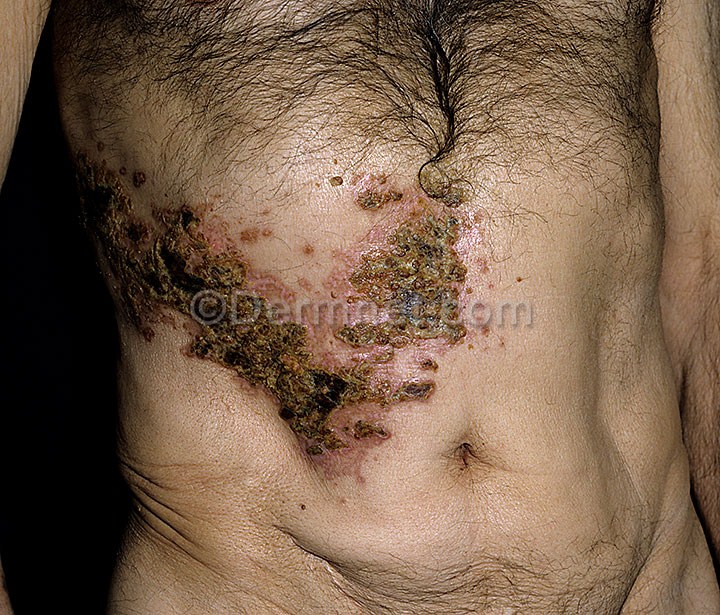
Disease: Warts Molluscum and other Viral Infections